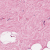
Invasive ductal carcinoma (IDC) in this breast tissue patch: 0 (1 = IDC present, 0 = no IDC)